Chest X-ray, AP view. Patient: 48 years old, sex F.
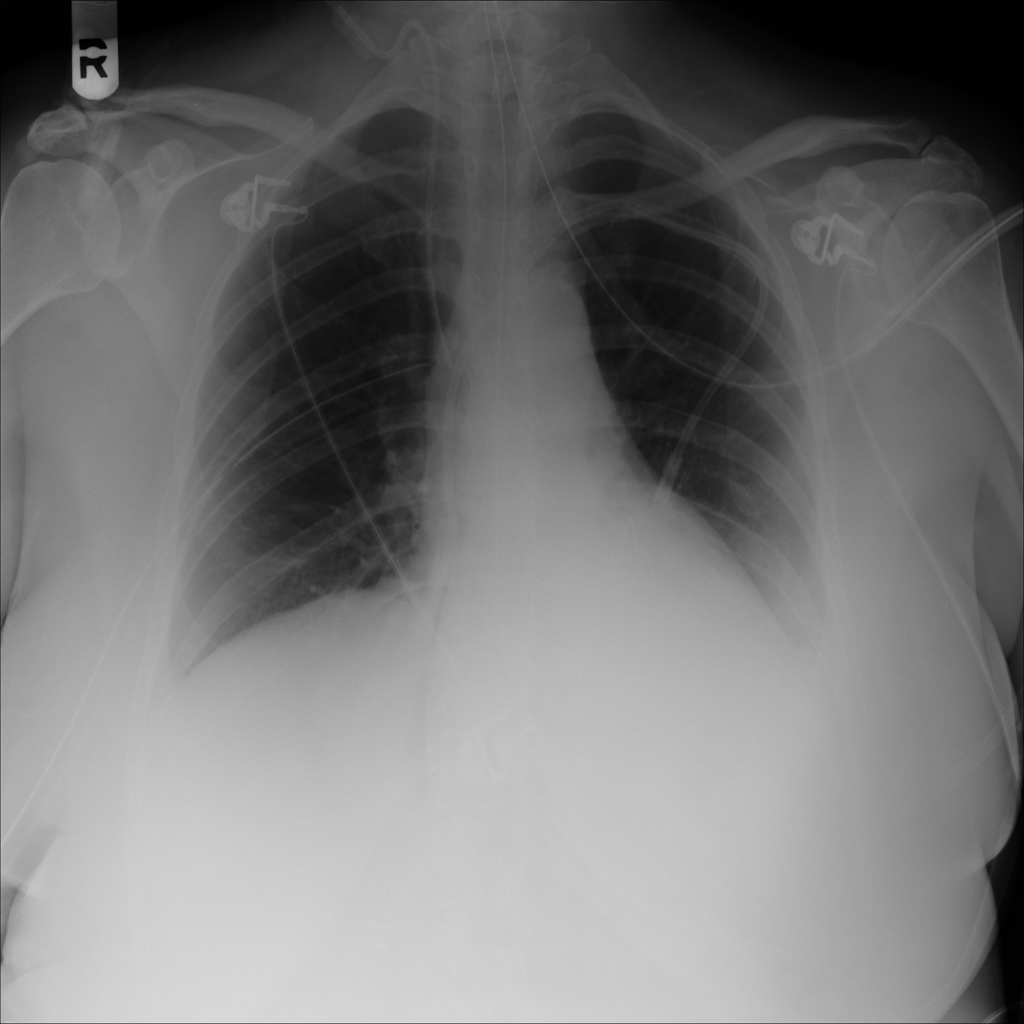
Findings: Atelectasis, Infiltration